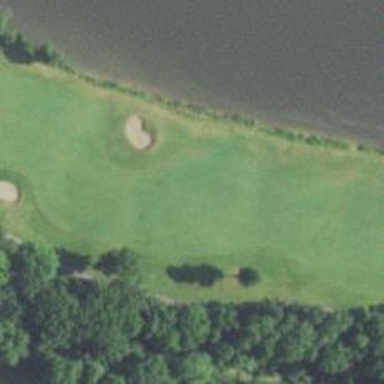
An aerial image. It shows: View of golf hole.